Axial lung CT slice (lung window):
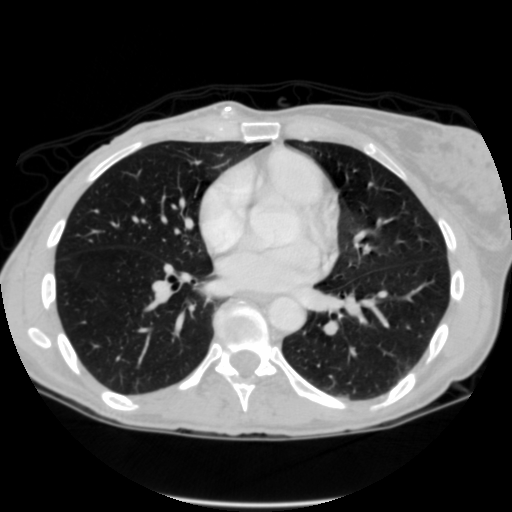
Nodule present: no